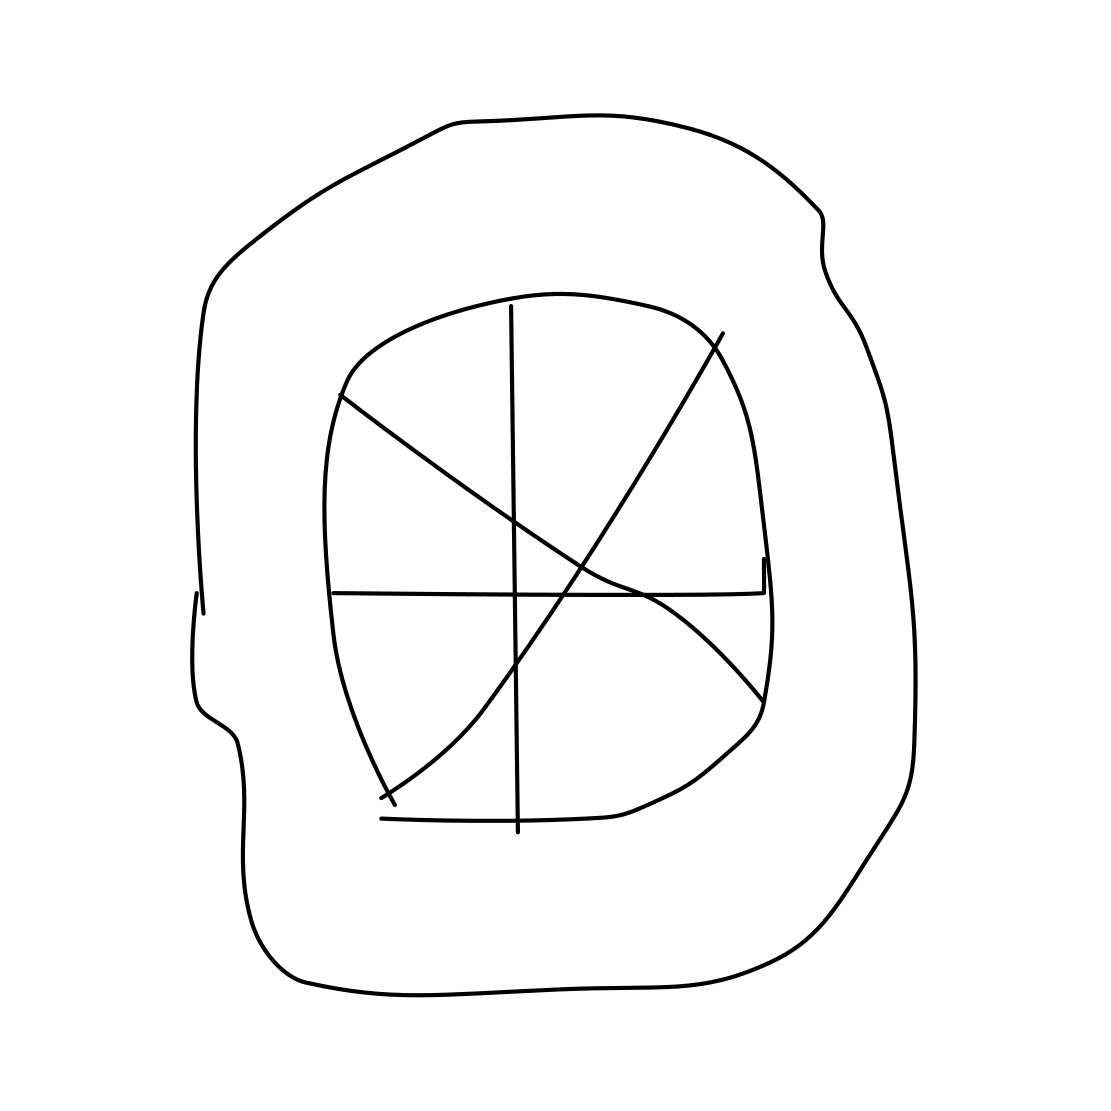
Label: wheel